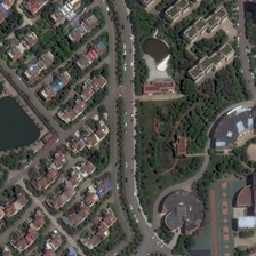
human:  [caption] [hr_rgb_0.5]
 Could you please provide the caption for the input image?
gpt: The houses are arranged in the resort along the winding road.

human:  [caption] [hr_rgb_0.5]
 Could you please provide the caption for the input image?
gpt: Along the winding road, the houses in the resort are neatly arranged.

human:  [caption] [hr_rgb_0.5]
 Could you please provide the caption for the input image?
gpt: The house is neatly organized in the resort along the winding road.

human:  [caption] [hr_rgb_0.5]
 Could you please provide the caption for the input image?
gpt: The smart house column stands next to the bend road of this resort.

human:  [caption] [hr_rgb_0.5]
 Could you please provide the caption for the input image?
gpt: In this resort, rows of smart houses stand next to a curve.